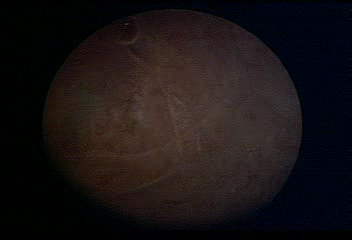
Modality: WLC
Class: Normal mucosa
Bladder cancer association: No